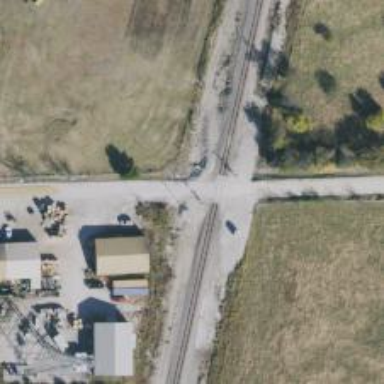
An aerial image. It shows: Level crossing along the railway.